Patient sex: M
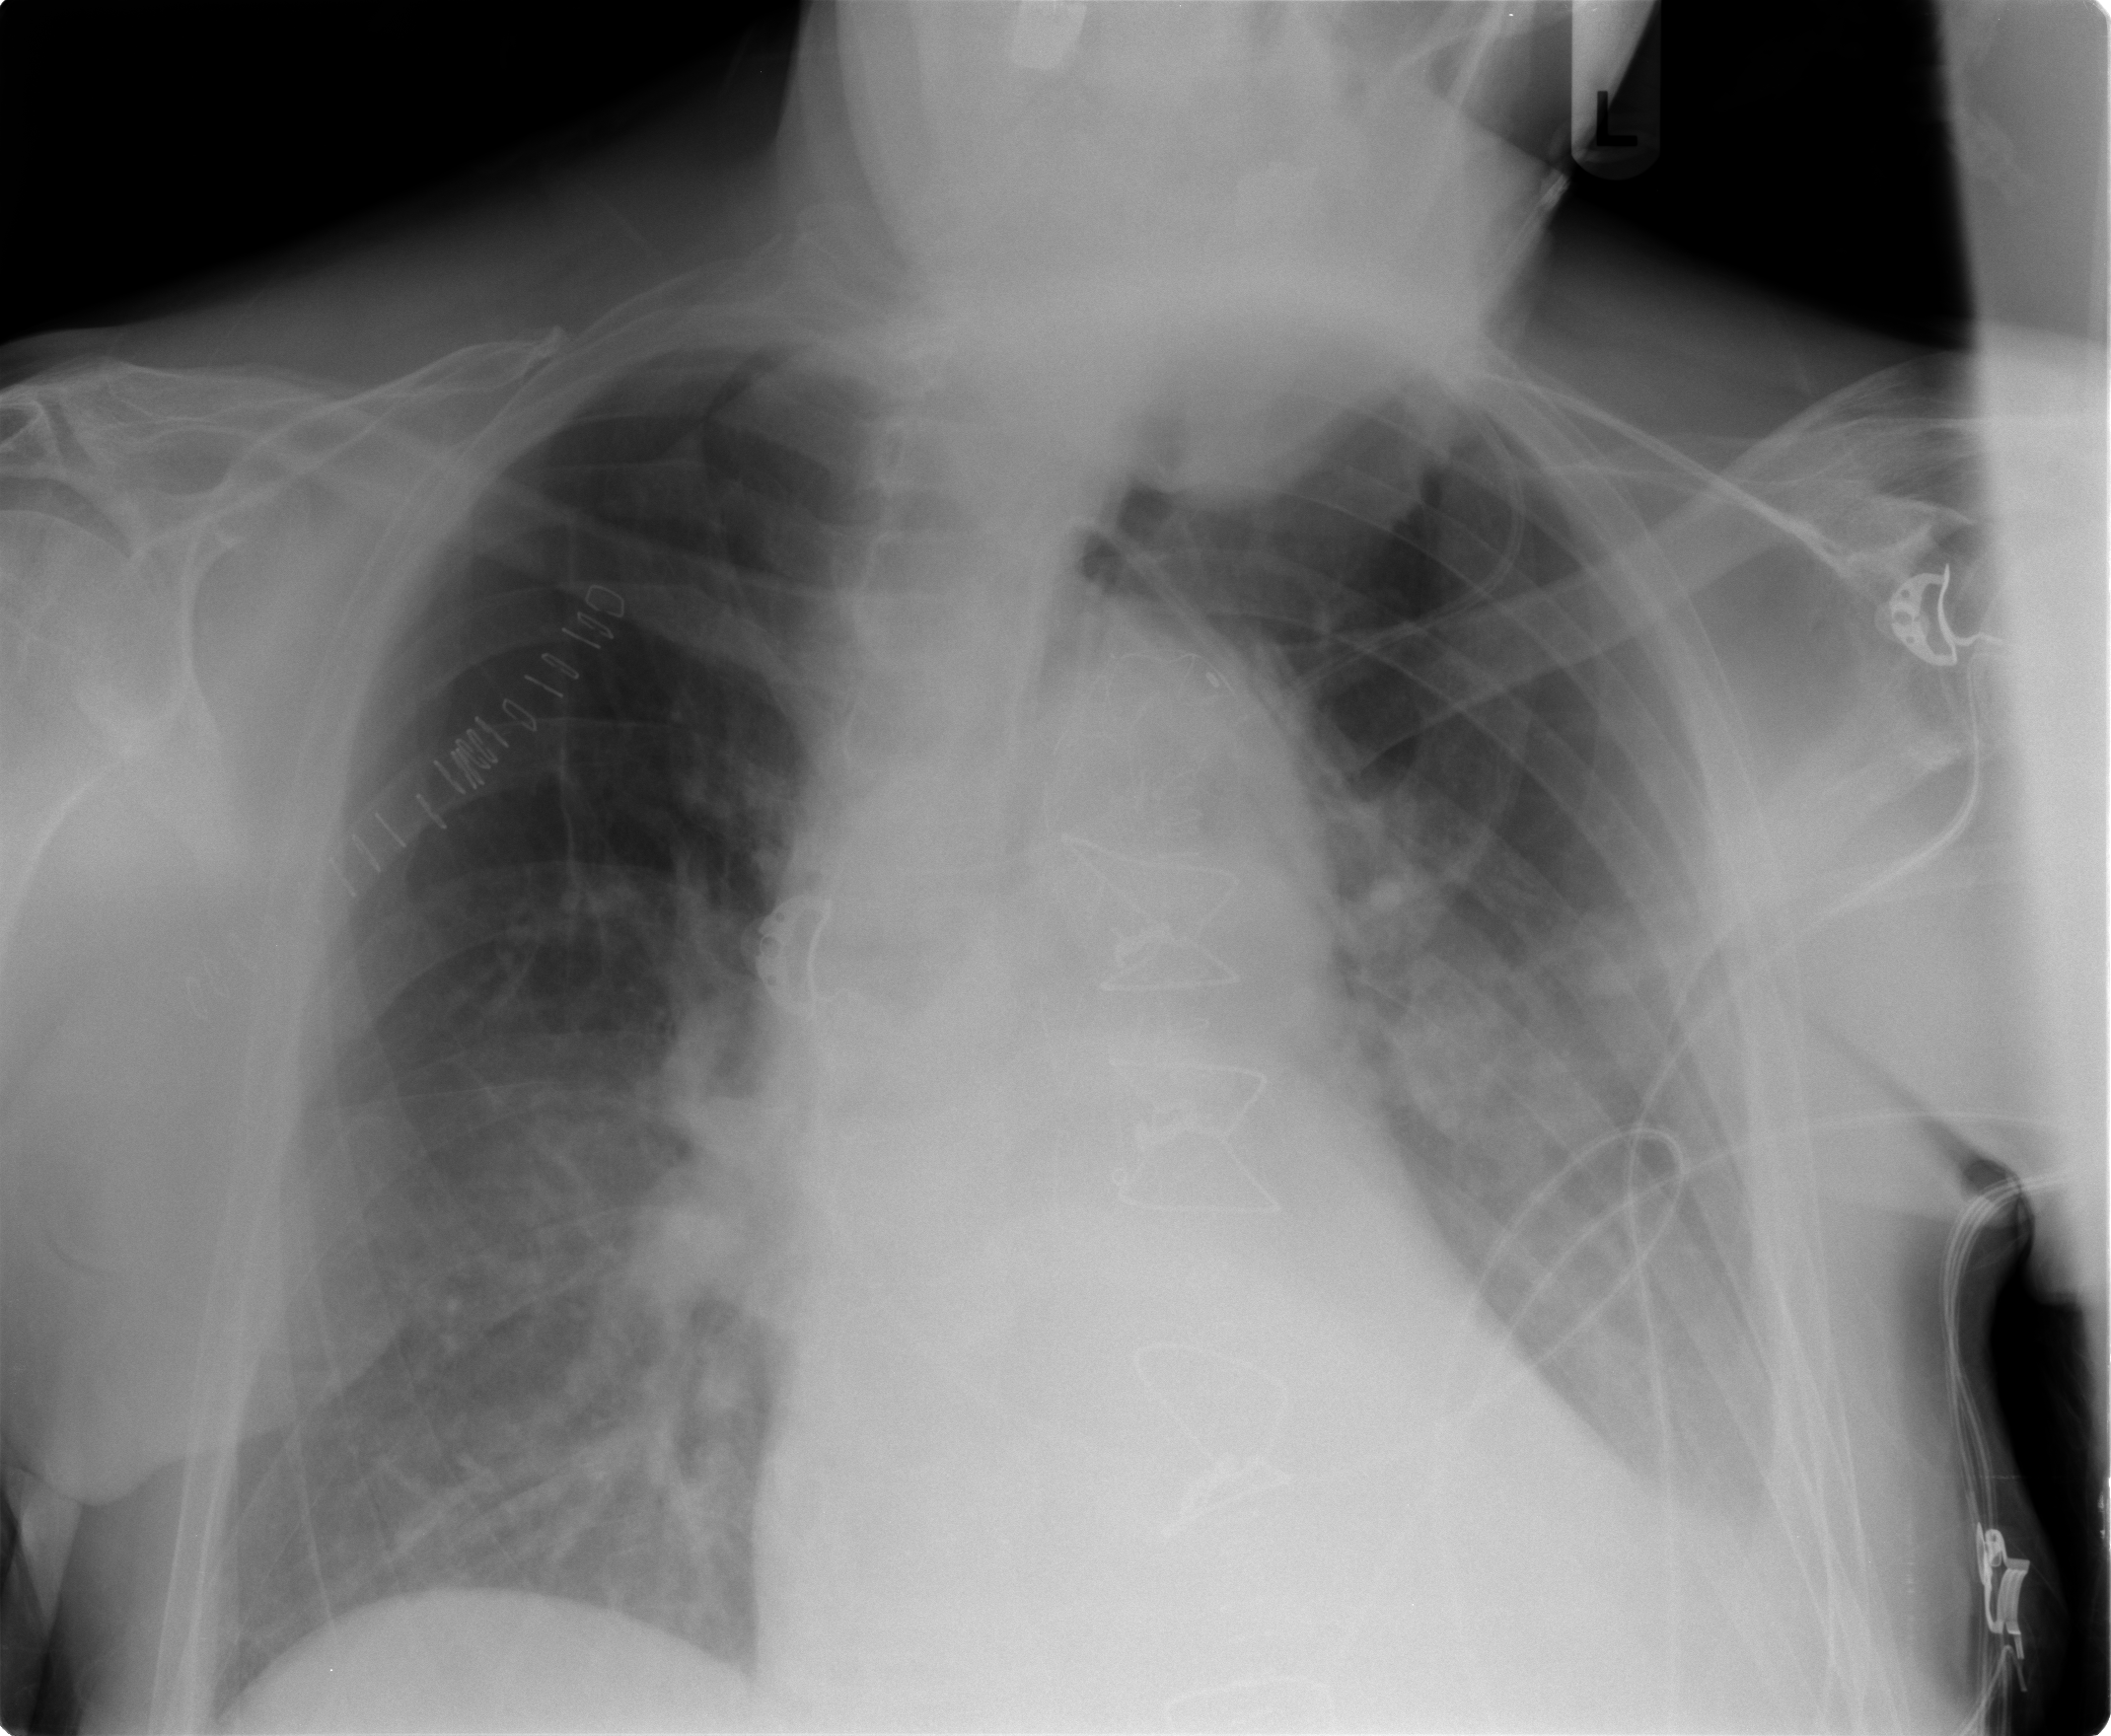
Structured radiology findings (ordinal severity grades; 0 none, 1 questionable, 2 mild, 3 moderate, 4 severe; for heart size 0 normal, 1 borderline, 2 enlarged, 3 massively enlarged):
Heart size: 2
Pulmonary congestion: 1
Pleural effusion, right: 1
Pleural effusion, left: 2
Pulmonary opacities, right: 1
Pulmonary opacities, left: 2
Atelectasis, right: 1
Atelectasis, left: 1